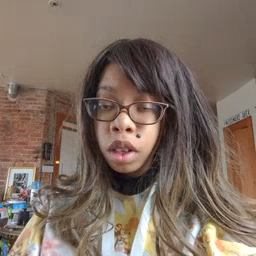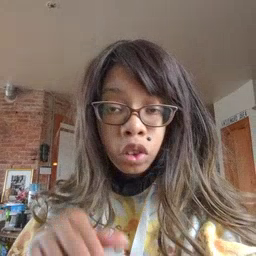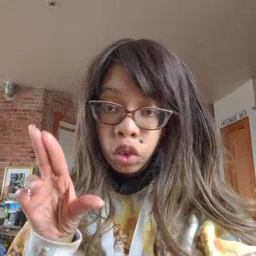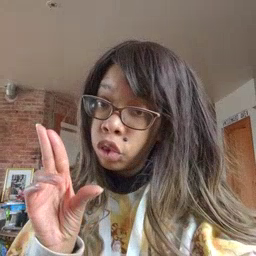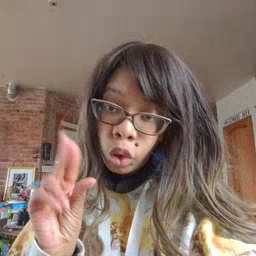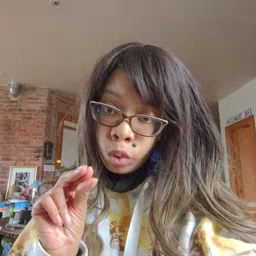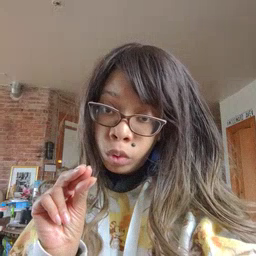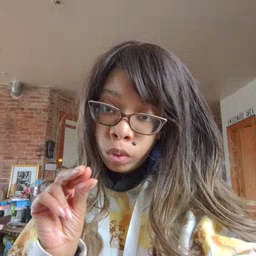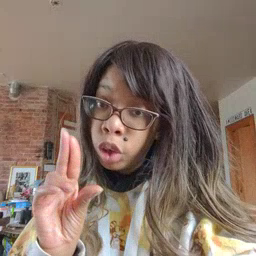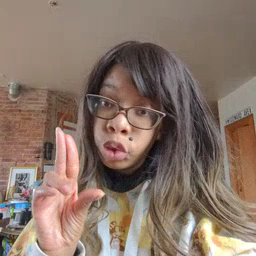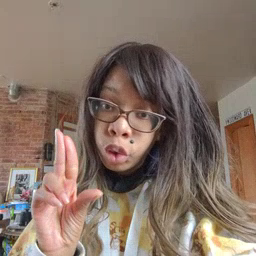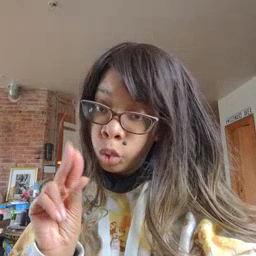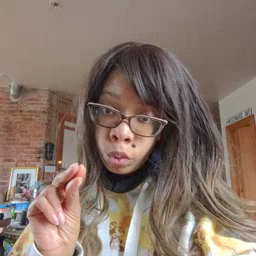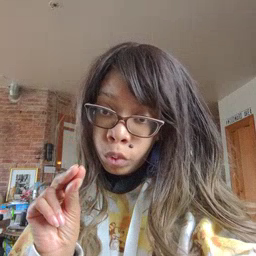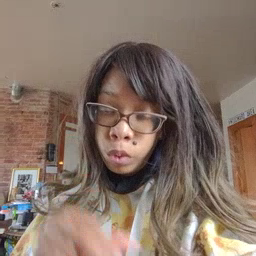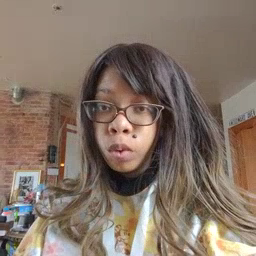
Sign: no